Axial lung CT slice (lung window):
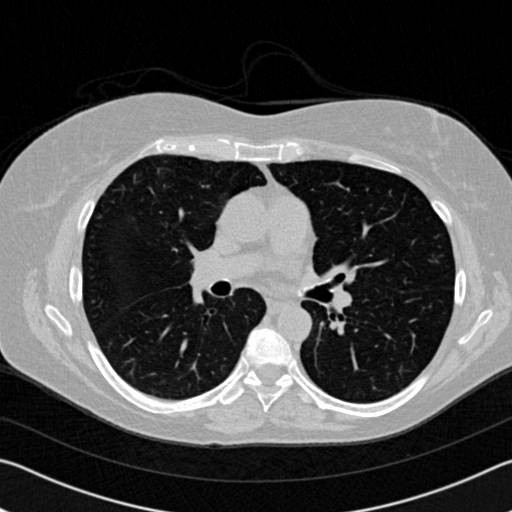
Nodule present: no